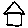
Label: house